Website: bh-photo
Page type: address-validator
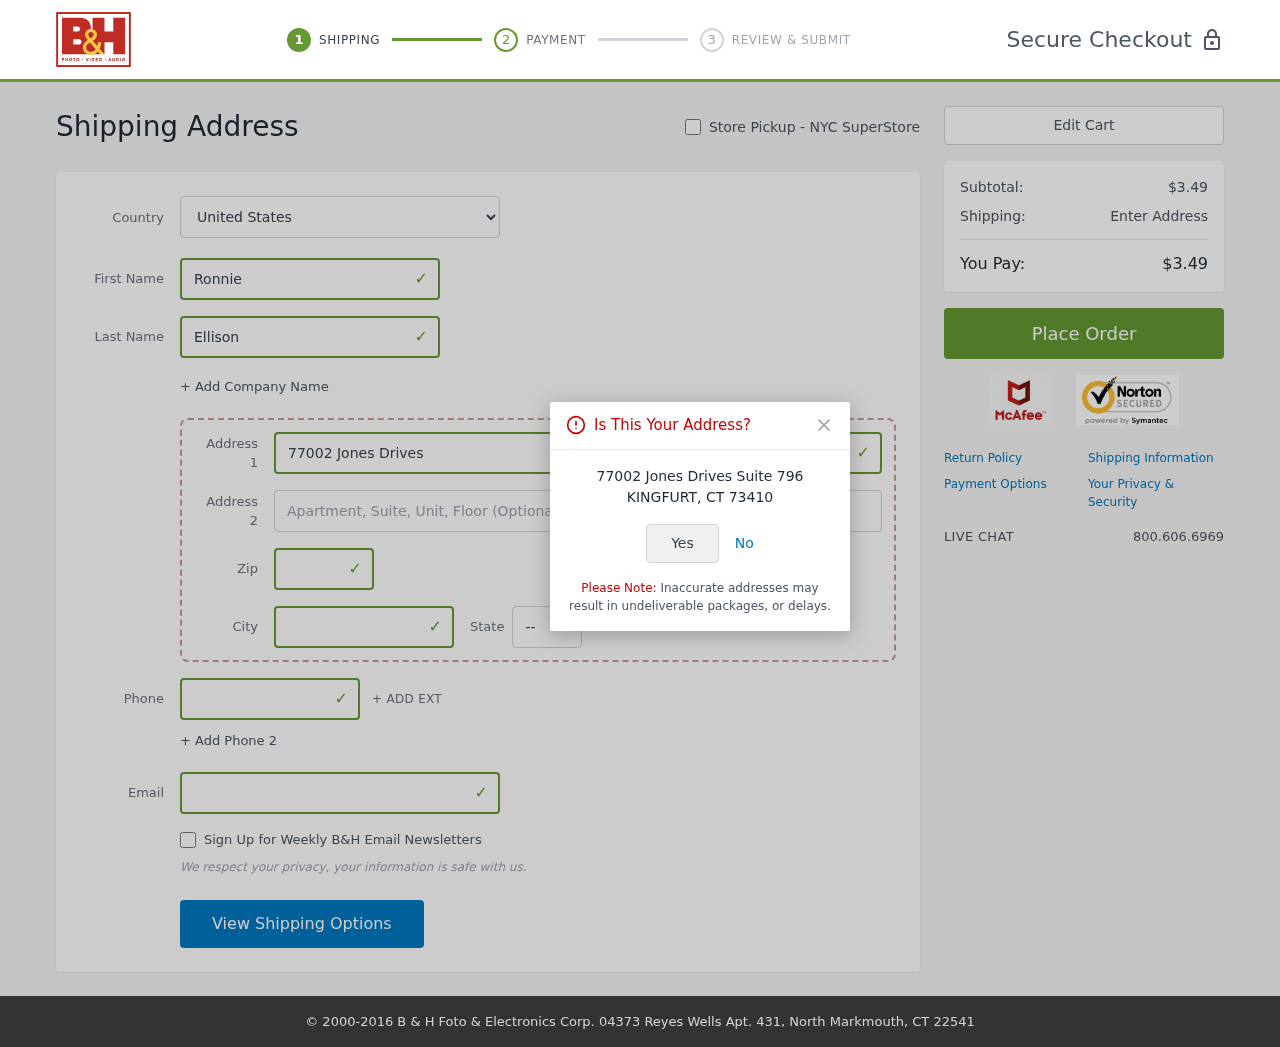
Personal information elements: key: PII_CITY
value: Kingfurt
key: PII_COUNTRY
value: United States
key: PII_EMAIL
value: ronnie_ellison@hotmail.com
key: PII_FIRSTNAME
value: Ronnie
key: PII_LASTNAME
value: Ellison
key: PII_PHONE
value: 7254362691
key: PII_POSTCODE
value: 73410
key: PII_STATE_ABBR
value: CT
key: PII_STREET
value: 77002 Jones Drives Suite 796
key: PII_CITY_CONFIRM
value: KINGFURT
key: PII_STATE_ABBR3
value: CT
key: PII_POSTCODE_FULL
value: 73410
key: PII_POSTCODE_NUMERIC
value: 73410
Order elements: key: ORDER_SUBTOTAL
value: $3.49
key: ORDER_TOTAL
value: $3.49